Question: Client side sends post request to php on server side. Php returns json to client. Example:
> [["1","-1"],["2","0"],["3","0"],["4","0"],["5","4"],["6","5"],["7","3"]]
Now from the client side I have to create chart. I created chart with jQuery plugin jqPlot and Flot, but jqChart doesn't show correctly. Here is jQuery code:
'''
if ($jqlib == "flot") {
var d2 = [[0, 3], [4, 8], [8, 5], [9, 13]];
$.post('database2json.php', function(data){
$.plot($("#placeholder"), [d2, data]);
},
'json'
);
} else if ($jqlib == "jqchart") {
$.post('database2json.php', function(podaci){
$('#placeholder').jqChart({
title: { text: 'Chart Title'},
series: [
{
type: 'line',
data: podaci
}
]
});
});
}
'''
With that code, Flot draws chart with line, and jqChart draws chart but there is not line, it's empty chart.
How to solve this problem?
EDIT1: Here is screenshot of jqChart output:

On x axis it draws from 1 to 31 as expected, also y axis is ok, but there is no line.
EDIT2: @DraganMatek, mentioned that jqChart accepts pair values [x, y], where x is string, date or numeric, and y is numeric.
In the database there are both columns, with type int.
PHP code on the server side, to fetch these data is:
'''
$result = mysql_query("select Dan, Temperatura from TEMPERATURA");
$niz = array();
while ($row = mysql_fetch_array($result)) {
$niz[] = array($row['Dan'], $row['Temperatura']);
}
$obj = json_encode($niz);
echo $obj;
'''
I don't understand why it's both x and y strings after sending as json. Maybe I could parse this on the client side?
EDIT3: I checked with Firebug that on client side I get this:
> [["1","-1"],["2","0"],["3","0"],["4","0"],["5","4"],["6","5"],["7","3"],["8","2"],["9","2"],["10","1"],["11","-2"],["12","-2"],["13","0"],["14","1"],["15","-2"],["16","-1"],["17","-1"],["18","-2"],["19","-1"],["20","3"],["21","-1"],["22","0"],["23","1"],["24","3"],["25","1"],["26","1"],["27","-1"],["28","-1"],["29","4"],["30","5"],["31","5"]]
Why is so? Into database there are two integers.
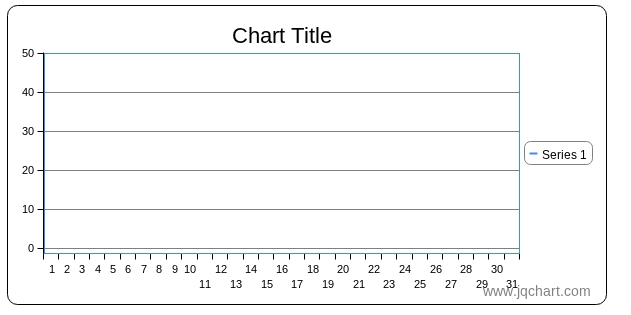
Answer: It seems that the jqChart needs the int as array elements and can't deal with strings. Updated the code as given below.
'''
$.post('database2json.php', function(podaci){
$.each( podaci, function(i, e) {
podaci[i][0] = parseInt(e[0]);
podaci[i][1] = parseInt(e[1]);
});
$('#placeholder').jqChart({
title: { text: 'Chart Title'},
series: [
{
type: 'line',
data: podaci
}
]
});
});
'''